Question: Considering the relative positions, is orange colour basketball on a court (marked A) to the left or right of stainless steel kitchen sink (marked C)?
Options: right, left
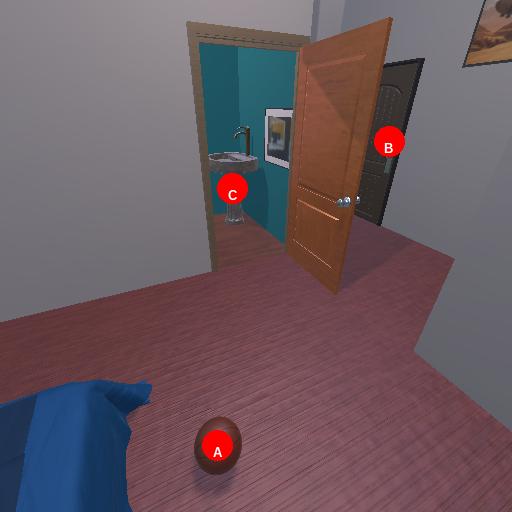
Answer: right